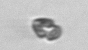
Label: Heterocapsa_rotundata